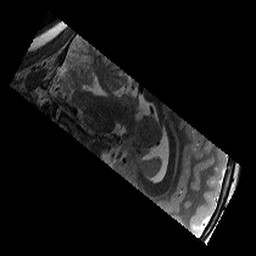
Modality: T2w
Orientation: sagittal
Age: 11
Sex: male
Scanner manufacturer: siemens
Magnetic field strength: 3 T
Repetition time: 9.23 s
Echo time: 0.067 s